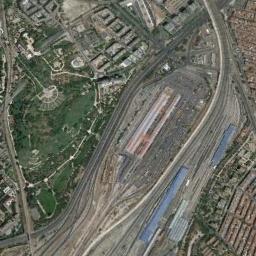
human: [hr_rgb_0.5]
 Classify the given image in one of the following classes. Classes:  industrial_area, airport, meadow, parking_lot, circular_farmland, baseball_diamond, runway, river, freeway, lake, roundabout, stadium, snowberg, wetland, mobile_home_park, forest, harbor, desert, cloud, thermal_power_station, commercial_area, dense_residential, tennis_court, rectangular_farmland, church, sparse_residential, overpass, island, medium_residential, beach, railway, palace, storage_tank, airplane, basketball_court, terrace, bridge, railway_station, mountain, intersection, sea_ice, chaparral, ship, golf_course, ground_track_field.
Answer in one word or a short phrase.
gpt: railway_station